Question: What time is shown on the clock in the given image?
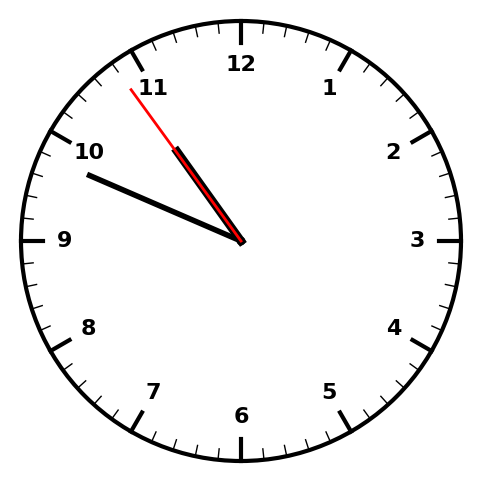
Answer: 10:48:54